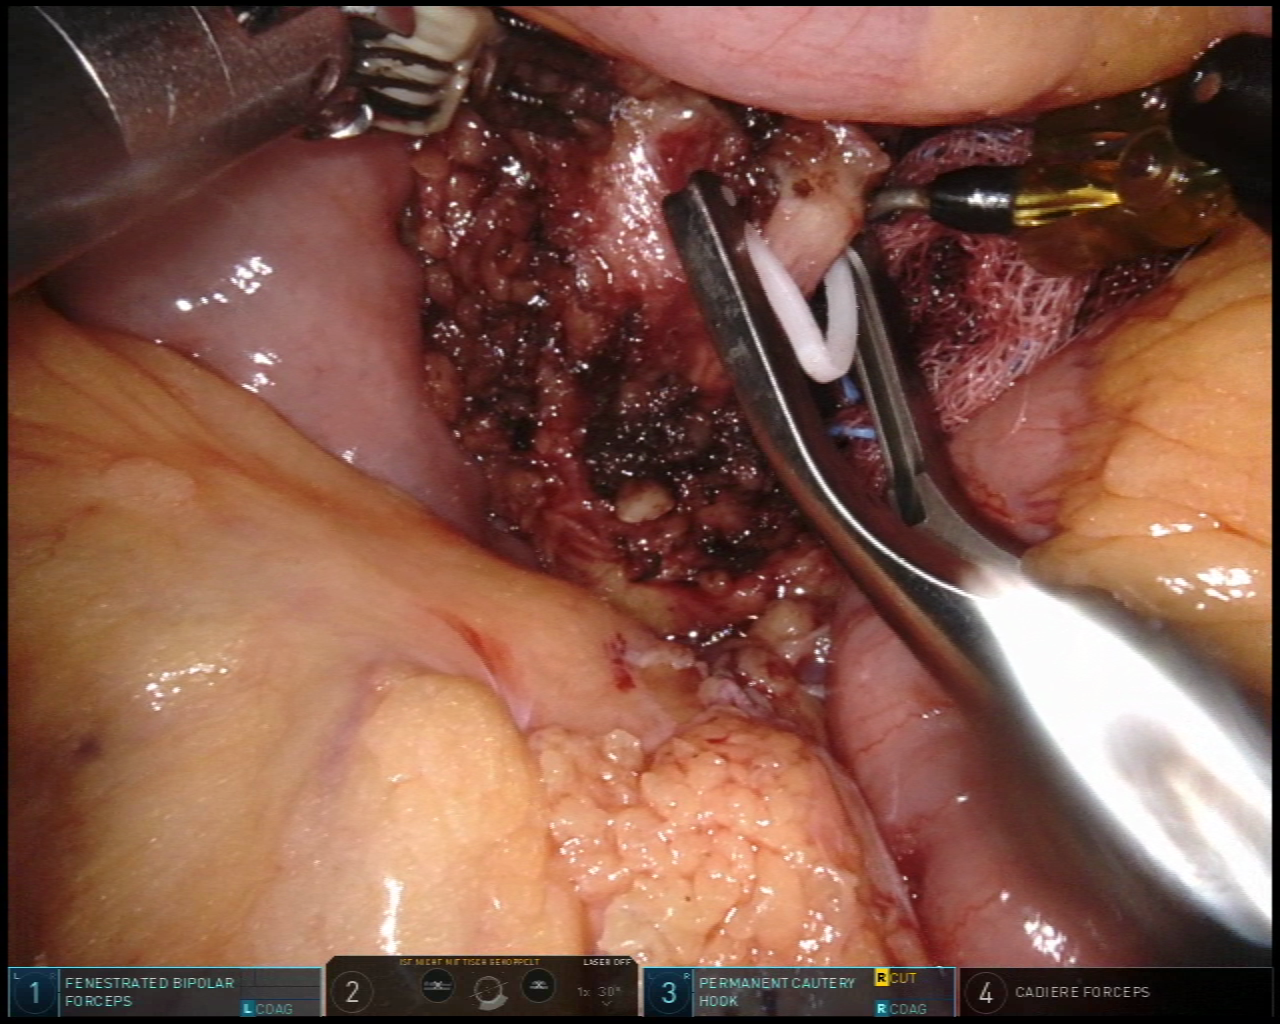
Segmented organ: inferior_mesenteric_artery
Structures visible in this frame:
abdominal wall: no
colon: yes
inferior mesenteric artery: yes
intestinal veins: no
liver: no
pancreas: no
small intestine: yes
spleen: no
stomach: no
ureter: no
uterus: no
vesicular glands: no